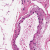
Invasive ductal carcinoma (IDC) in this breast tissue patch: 0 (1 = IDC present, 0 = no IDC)